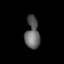
Tissue: lung
Cell type: T cells
Senescence score: 0.1682
Nuclear area (px): 433
Mean DAPI intensity: 99.845